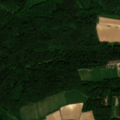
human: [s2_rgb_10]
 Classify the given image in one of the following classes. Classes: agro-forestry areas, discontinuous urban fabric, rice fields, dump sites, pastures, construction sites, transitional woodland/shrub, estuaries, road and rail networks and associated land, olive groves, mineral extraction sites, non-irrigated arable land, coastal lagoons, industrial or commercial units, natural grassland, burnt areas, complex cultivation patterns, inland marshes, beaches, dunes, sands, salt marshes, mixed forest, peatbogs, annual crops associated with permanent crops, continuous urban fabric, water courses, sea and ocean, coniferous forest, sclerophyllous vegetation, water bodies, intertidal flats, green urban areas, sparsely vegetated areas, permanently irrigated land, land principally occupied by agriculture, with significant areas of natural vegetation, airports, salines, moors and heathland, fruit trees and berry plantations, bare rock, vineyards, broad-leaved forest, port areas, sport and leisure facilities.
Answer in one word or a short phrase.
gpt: non-irrigated arable land, complex cultivation patterns, mixed forest